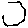
Label: hexagon